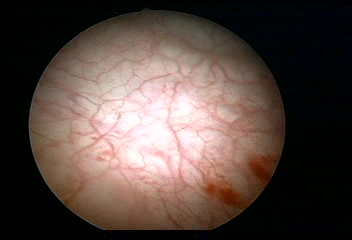
Modality: WLC
Class: Normal mucosa
Bladder cancer association: No